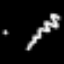
Label: squiggle